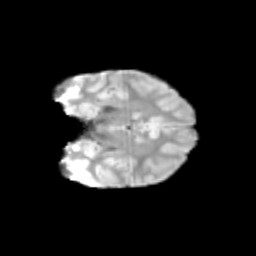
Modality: T2w
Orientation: coronal
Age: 10
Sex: female
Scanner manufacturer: siemens
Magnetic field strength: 3 T
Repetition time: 3.8 s
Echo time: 0.07 s